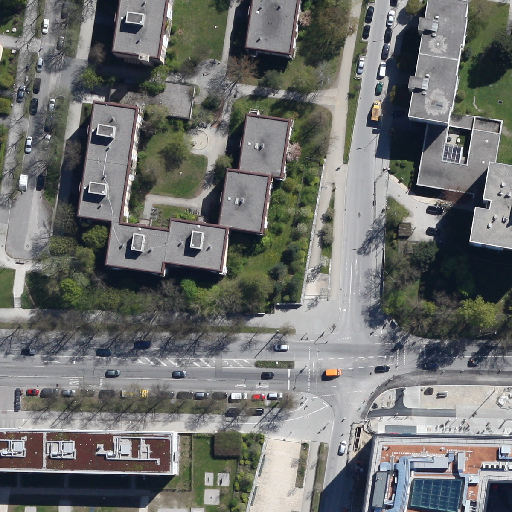
Referring expression: car driving on the road